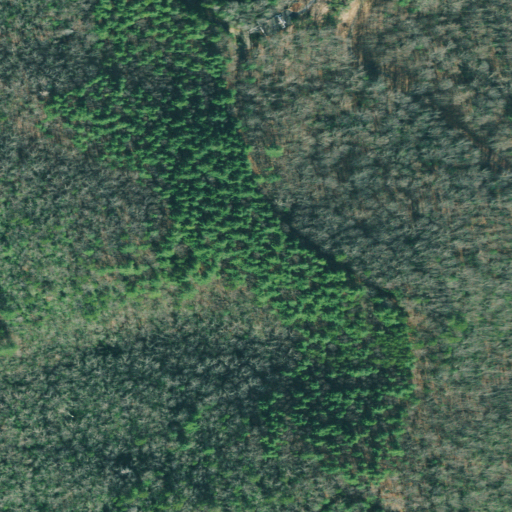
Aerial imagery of ridge(s) in Georgia named Mason Ridge containing mixed forest, deciduous forest, evergreen forest, and open development